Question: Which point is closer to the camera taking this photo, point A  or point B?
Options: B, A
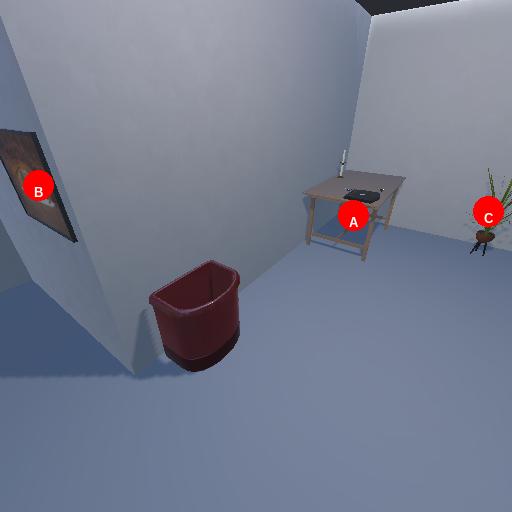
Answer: B